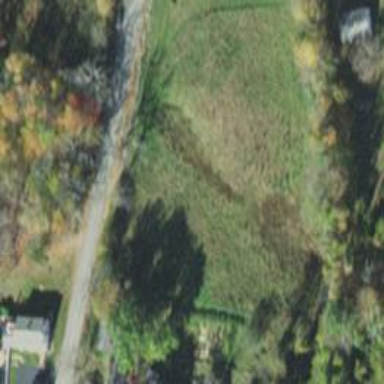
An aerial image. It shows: Memorial site with historic significance.